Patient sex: M
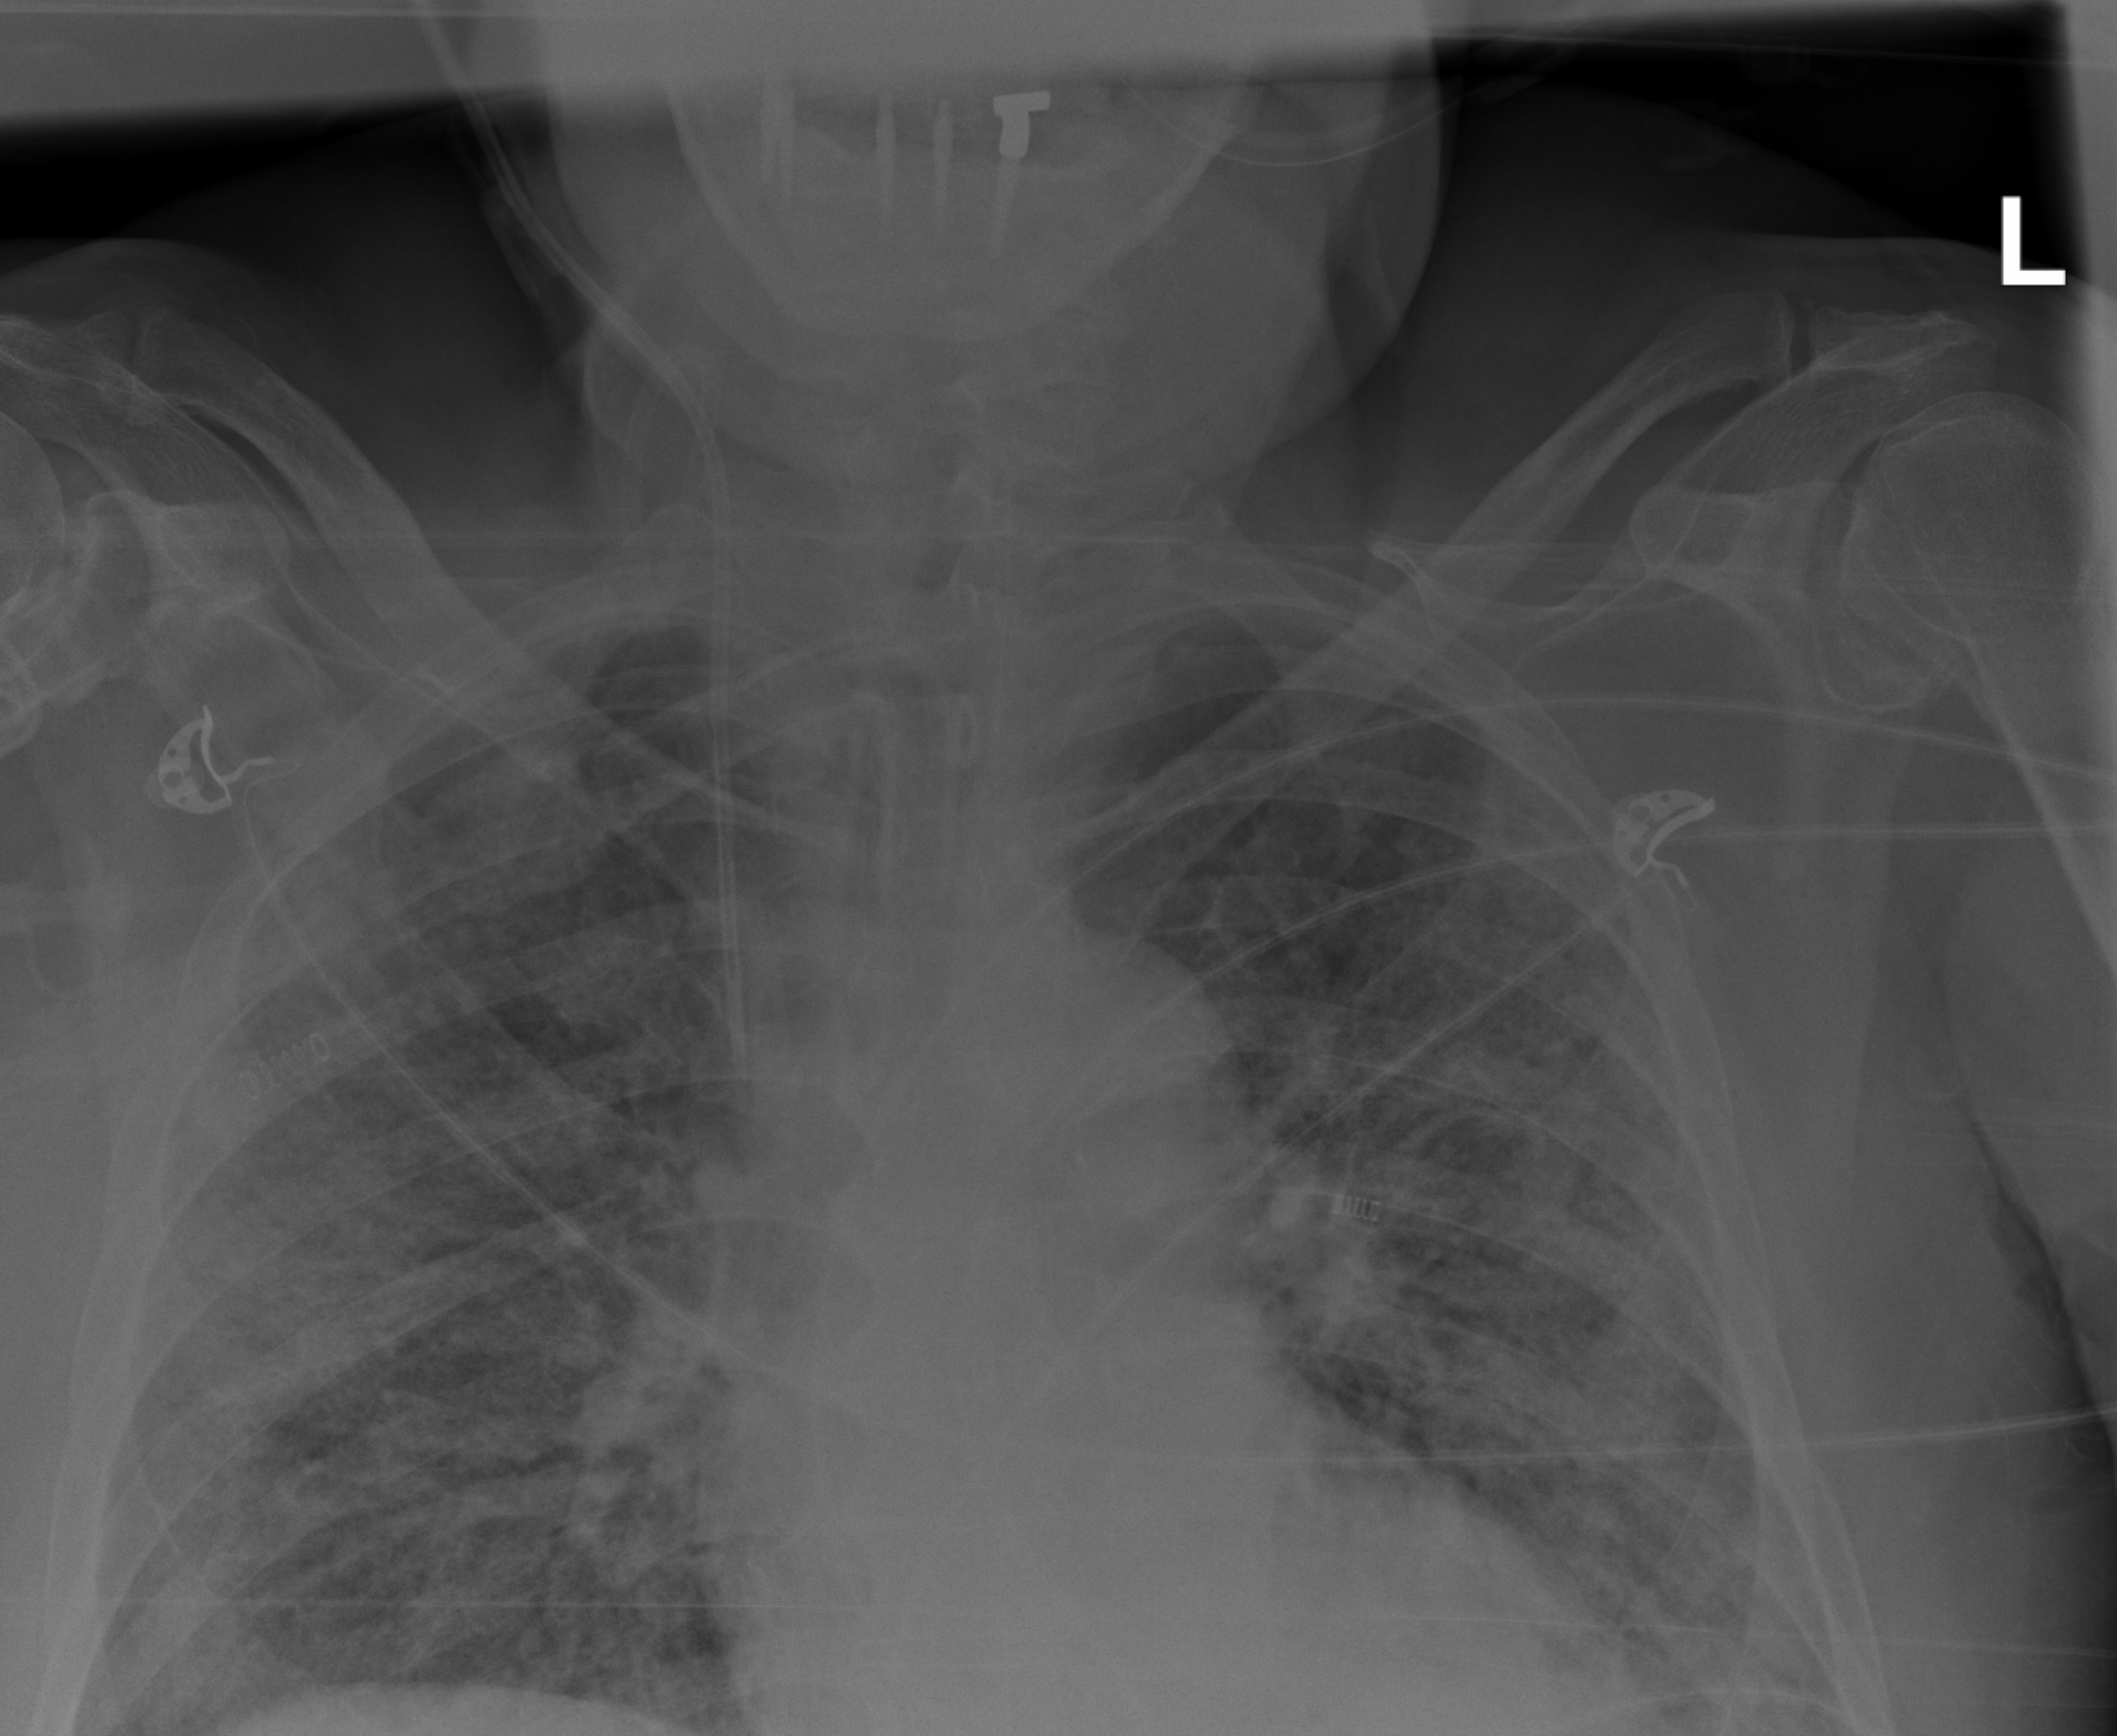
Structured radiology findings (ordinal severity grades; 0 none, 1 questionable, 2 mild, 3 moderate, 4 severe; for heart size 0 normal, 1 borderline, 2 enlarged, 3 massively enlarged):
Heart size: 0
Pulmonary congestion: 2
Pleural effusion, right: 0
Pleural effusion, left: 0
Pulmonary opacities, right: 3
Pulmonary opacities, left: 3
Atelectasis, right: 3
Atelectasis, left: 3